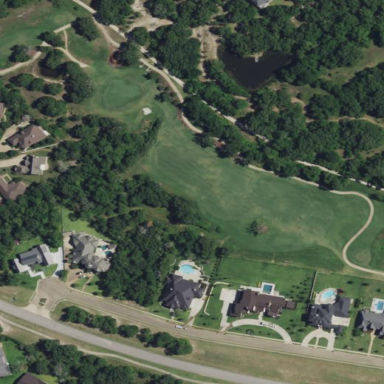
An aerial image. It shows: Grassy area designated as golf fairway.